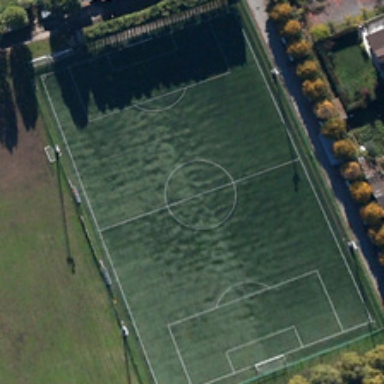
Some trees and several buildings are near a football field .